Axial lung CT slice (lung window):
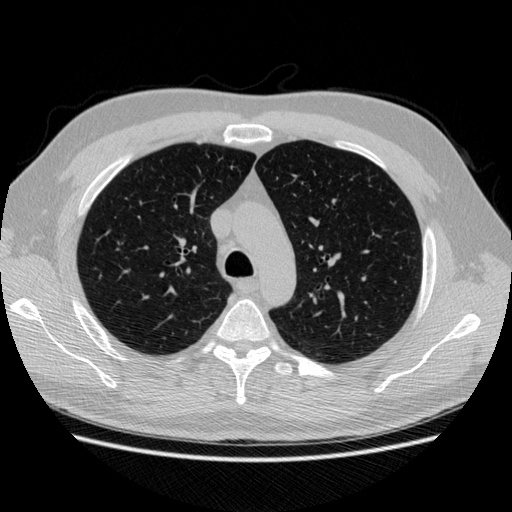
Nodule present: no